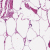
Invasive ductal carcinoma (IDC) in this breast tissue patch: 0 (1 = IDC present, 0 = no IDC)